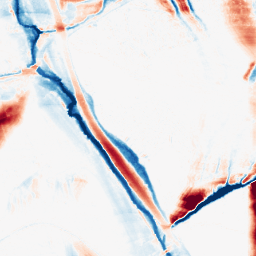
Category: morphological
Decomposition family: morphological_ellipse
Decomposition parameters: operation: average
width: 10
height: 50
Upsampling method: linear_exact
Upsampling parameters: scale: 8
Upsampling scale: 8